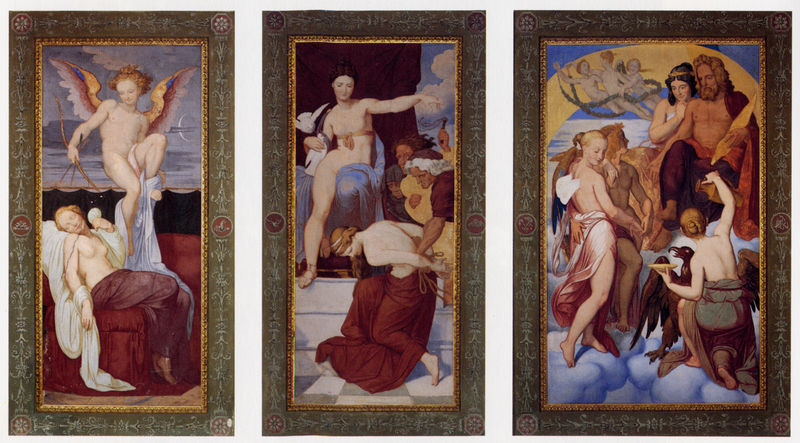
Titel: Amor und Psyche
Künstler: Moritz von Schwind
Standort: Rüdigsdorf
Institution: ehemaliges Herrenhaus
Schlagwörter: adler, akt, blau, flügel, gemälde, gott, haut, himmel, körper, mann, nackt, schatten, schlaf, umhang, vogel, weiß, wolken, frauen, gelb, grün, menschen, sitzen, brust, busen, frau, geste, grau, licht, männer, nacht, rücken, stuhl, rot, tiere, tuch, wolke, muster, ornament, schachbrettmuster, symbolismus, blond, arme, bibel, falten, geschichte, rahmen, schale, stirnband, taube, tod, vollbart, hände, porträt, vorhang, öl, kirche, boden, gewand, gold, sessel, stoff, tücher, drei, gewänder, personen, girlande, gebeugt, renaissance, fliegen, engel, beine, fesseln, brüste, dutt, farbig, bilder, liebe, sofa, liegen, rahmung, schlafen, schlafend, schlafende, bogen, violett, füsse, gewalt, arch, blue, crown, curtain, king, men, oil, red, religious, robes, stairs, steps, thron, throne, white, women, black, dress, grazien, green, hair, jugendstil, lady, painting, robe, three, woman, yellow, ornamente, muse, bed, bett, picture, pink, servant, brown, floor, halbnackt, freude, fussboden, paradies, mond, antike, religion, münchen, seil, schweben, barfuß, mondsichel, fliesen, gefangen, illustration, strafe, peitsche, kacheln, beten, allegorie, mythologie, göttin, altar, sandale, heiligenschein, herrschaftlich, christus, antik, blitz, götter, leid, zeus, angel, angels, classical, cloud, clouds, gefangene, gods, greek, heaven, hell, man, mythology, naked, nude, nudes, nudity, olymp, rape, sky, toga, mittelalter, göttinen, geier, girl, griechenland, death, armor, drapes, lokalfarben, macht, heilige, fresko, light, golden, hera, jupiter, amor, maria, frame, turban, purple, coat, fabric, silk, bird, erzengel, allegory, beard, birds, devil, eagle, fly, martyr, myth, nymphs, old man, story, szenen, pfeil, barfus, paintings, wings, altarbild, tafelbild, rope, wind, mäner, breast, verkündigung, frames, portraits, bright, cherub, cherubs, cupid, drape, drapery, love, marble, putti, putto, geschichten, tryptichon, fessel, madonna, ancient, garland, mythological, rome, regenbogen, chirst, jesus, art, back, moon, thunder, animal, triptychon, erzählung, cloth, dove, bare, breasts, god, goddess, godess, venus, christ, gabriel, triptichon, thronen, gefesselt, narrativ, situationen, nackheit, asleep, lying, resting, sleep, sleeping, paint, peace, cold, eat, gott vater, lightning, christian, tafelbilder, geißelung, mary, verurteilung, christianity, triptich, trias, fashion, saints, engelsflügel, herabschauen, bible, aphrodite, crescent, eros, gespielin, juno, nnude, series, triptych, verhaftete, whip, dance, dancing, biblical, arrow, bow, bestrafung, wing, schlafens, dream, scenes, border, goddesses, angle, bowl, painted, altarpiece, point, leg, tiles, slave, meal, nazarener, holy, servants, offering, arrows, picaso, bread, torture, tritych, triptycon, athena, nake, sleeping figures, christ enthroned, reclining figures, bound woman, jar, bondage, flagellation, engel amor, frau schlafende, hermes, punishment, force, hawk, red drapery, palm leaf, curtain', temptation, bluje, paiting, panels, primary, ropes, 3, capture, f, bound, tryptich, blankets, grame, serve, offer, amour, lightening, sky blue, flagelation, gemö, arorw, bind, servnt, zues, mount olympus, orgy, checkered marble, school of athens, caught, heave, cornelius, disaapoint, leit, chritianity, freude#, bhanu, bahu, nhai, fgfg, fgfgf, fgfgfgf, gfgfgf, fgf, gfg, dfdfd, fdf, fdfdf, dfdf, fdgfgff, gfgdddfdf, fdfdfd, fdfd, ffdf, dfdfdf, deeds, religious panels, religoeses thema, beyonce, eatin, halb angezogen